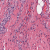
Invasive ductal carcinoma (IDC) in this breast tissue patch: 0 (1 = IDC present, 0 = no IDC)